Question: I'm trying to add some actions to a UIAlertController but I am getting an error when I'm passing it a closure. I want to pass that closure as a handler for an action, but I am getting an error message.
'''
override func tableView(tableView: UITableView, didSelectRowAtIndexPath indexPath: NSIndexPath){
let optionMenu = UIAlertController(title: nil, message: "What do you want to do?", preferredStyle: .ActionSheet)
let cancel = UIAlertAction(title: "Cancel", style: .Cancel, handler: nil)
optionMenu.addAction(cancel)
self.presentViewController(optionMenu, animated: true, completion: nil)
let callActionHandler = { (action:UIAlertAction) -> Void in
let alertMessage = UIAlertController(title: "No service", message: "Sorry the phone option is not working right now, try again later", preferredStyle: .Alert)
alertMessage.addAction(UIAlertAction(title: "Ok", style: .Default, handler: nil))
self.presentViewController(alertMessage, animated: true, completion: nil)
}
let callAction = UIAlertAction(title: "Call " + "123-000-\(indexPath.row)", style: UIAlertActionStyle.Default , handler: callActionHandler)
optionMenu.addAction(callAction)
}
'''
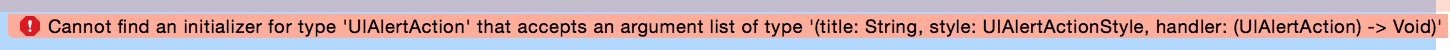
Answer: Solved. Only '!' you missed.
Change the below line
'let callActionHandler = { (action:UIAlertAction) -> Void in'
with
'let callActionHandler = { (action:UIAlertAction!) -> Void in'
That's it !